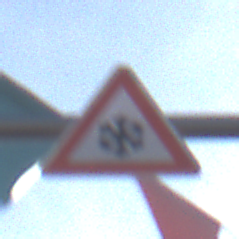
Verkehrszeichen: SchneeOderEisglaette
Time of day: MorningAfternoon
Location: Outdoor (Special)
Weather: PartlyCloudy
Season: NotSpecified
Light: Natural